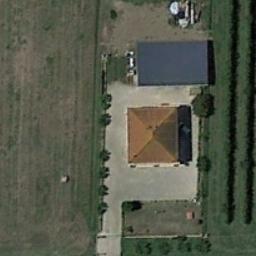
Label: sparse_residential